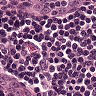
Metastatic tissue present: no